Question:
How to fill the Entry Widget to the Last Automatically Based on the LabelFrame's Width
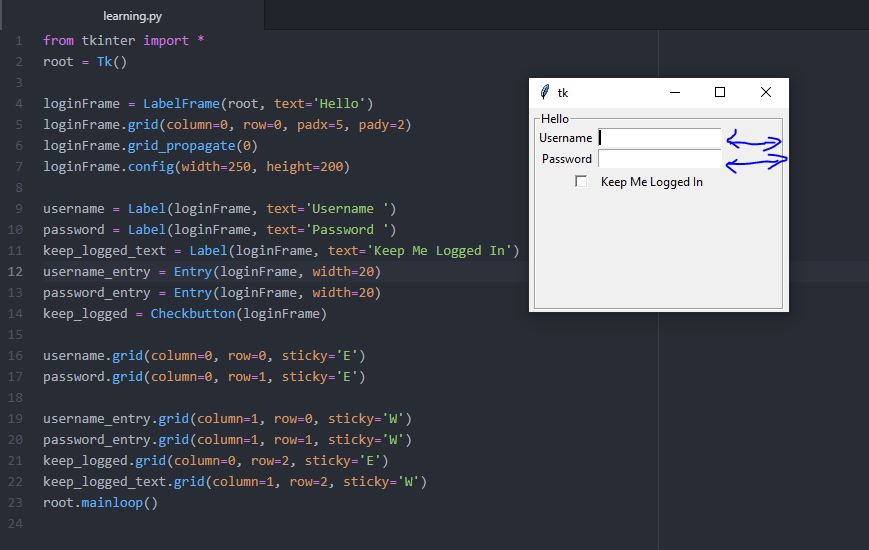
Answer: What you need is a combination of 'columnconfigure()' and 'sticky='ew''. I see you are setting height and width of the frame and forcing it by disable grid propagation however I am not 100% sure you need to do that.
Look at the below examples.
Example without 'grid_propagate(0)':
'''
import tkinter as tk
root = tk.Tk()
root.geometry('250x200')
root.columnconfigure(0, weight=1) # Used to allow column 0 in root to expand
some_frame = tk.LabelFrame(root, text='Hello')
some_frame.grid(row=0, column=0, sticky='ew')
some_frame.columnconfigure(1, weight=1) # Used to allow column 1 in some_frame to expand
entry = tk.Entry(some_frame)
entry.grid(row=0, column=1, sticky='ew')
root.mainloop()
'''
Example with 'grid_propagate(0)':
'''
import tkinter as tk
root = tk.Tk()
some_frame = tk.LabelFrame(root, text='Hello', width=250, height=200)
some_frame.grid(row=0, column=0)
some_frame.grid_propagate(0) # Not sure why you are doing this You can have the frame expand with the window as well
some_frame.columnconfigure(1, weight=1) # Used to allow column 1 in some_frame to expand
entry = tk.Entry(some_frame)
entry.grid(row=0, column=1, sticky='ew')
root.mainloop()
'''